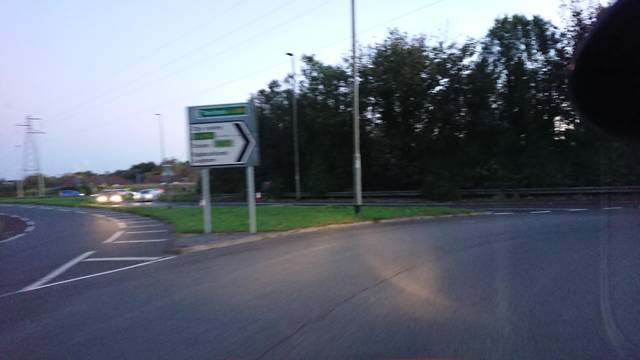
Region: United Kingdom
Coordinates: 50.411, -4.133